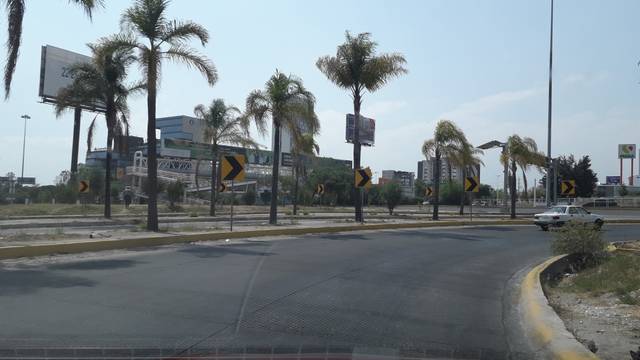
Region: Mexico
Coordinates: 19.028, -98.233